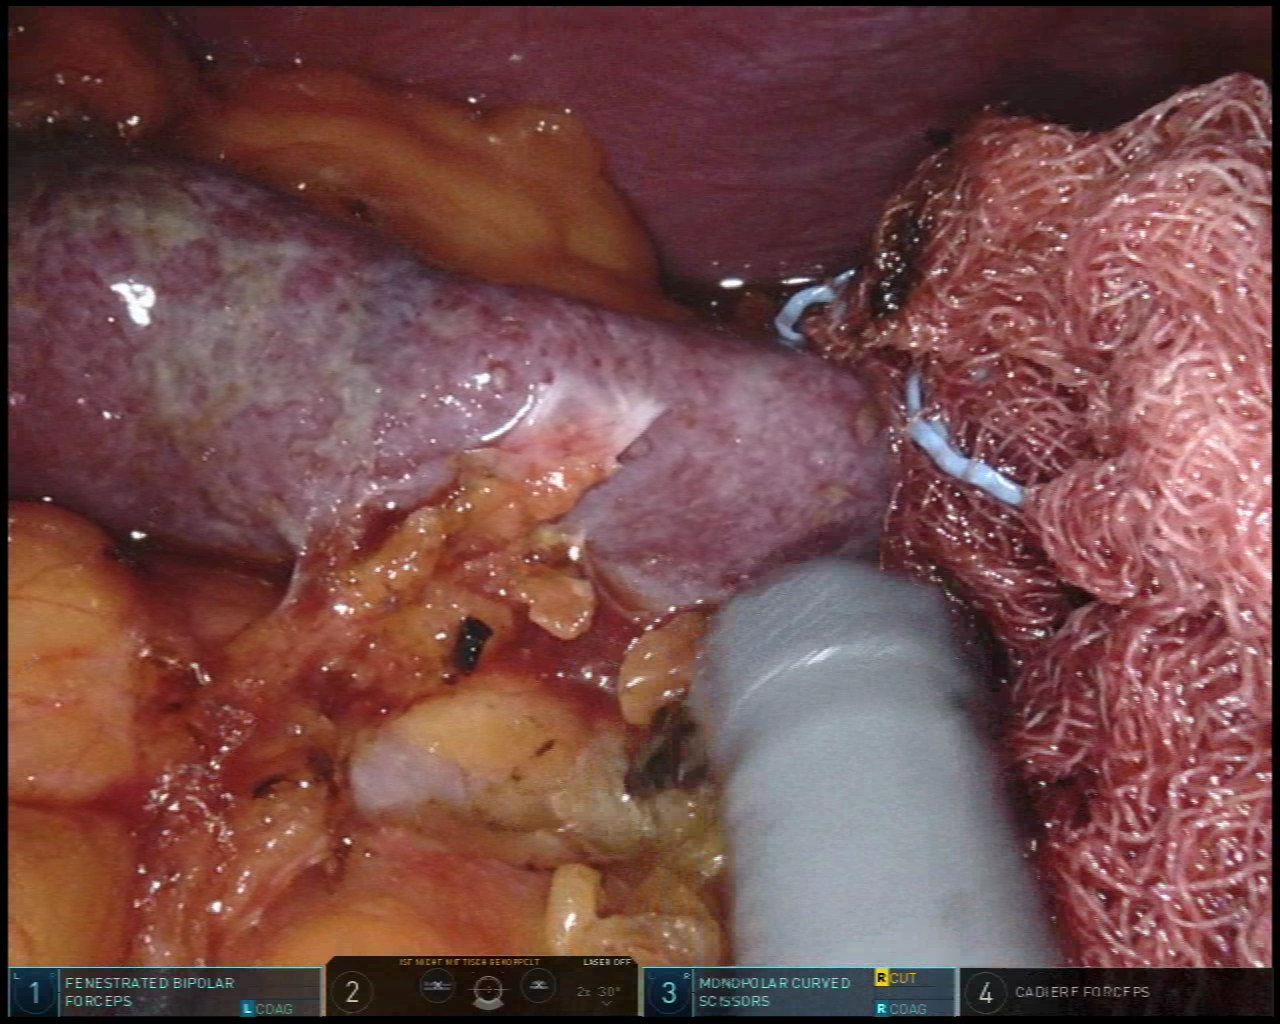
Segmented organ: abdominal_wall
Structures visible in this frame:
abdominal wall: yes
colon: no
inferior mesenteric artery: no
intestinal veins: no
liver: no
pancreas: no
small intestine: no
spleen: yes
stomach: yes
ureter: no
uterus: no
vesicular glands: no